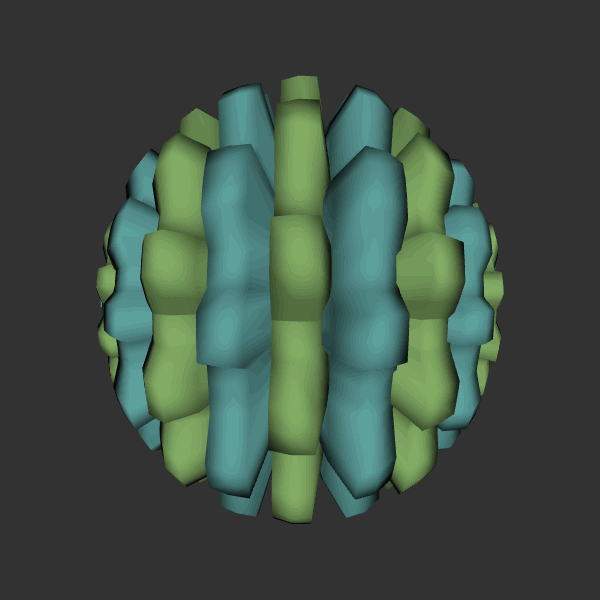
Background: dark